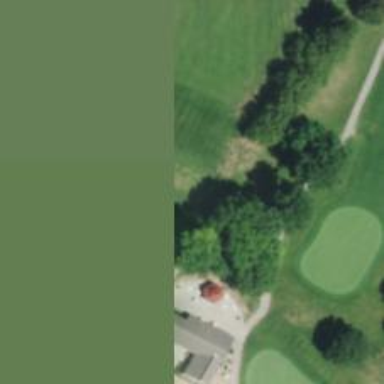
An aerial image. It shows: Path used for both walking and golf.